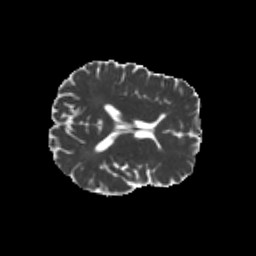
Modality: MD
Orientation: axial
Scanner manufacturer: siemens
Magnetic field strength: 3 T
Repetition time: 8.8 s
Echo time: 0.085 s